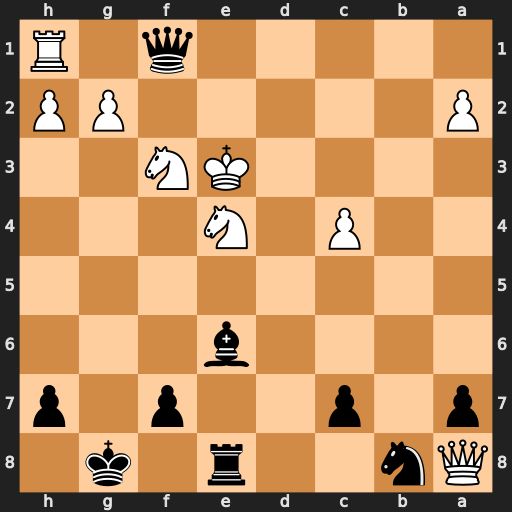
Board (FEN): Qn2r1k1/p1p2p1p/4b3/8/2P1N3/4KN2/P5PP/5q1R
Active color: b
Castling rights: -
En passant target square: -
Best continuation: Qxh1 Nf6+ Kf8 Nxe8 Qc1+ Kf2 Qb2+